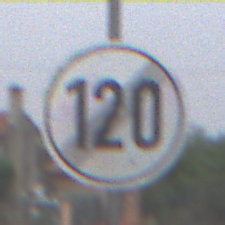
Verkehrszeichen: EndeGeschwindigkeit120
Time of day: Midday
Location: Outdoor (Suburban)
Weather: Overcast
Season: NotSpecified
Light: Natural